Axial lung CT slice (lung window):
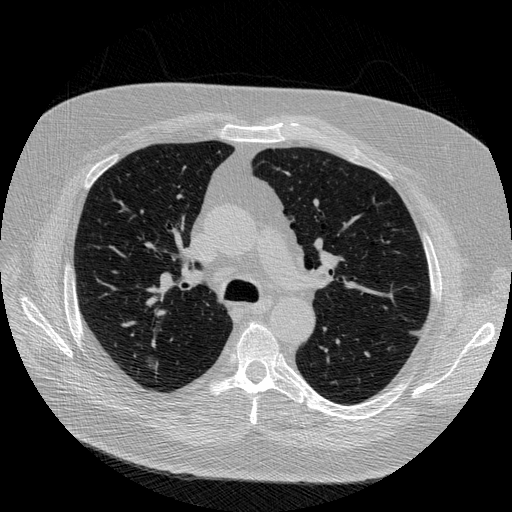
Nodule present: yes
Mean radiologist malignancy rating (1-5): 3